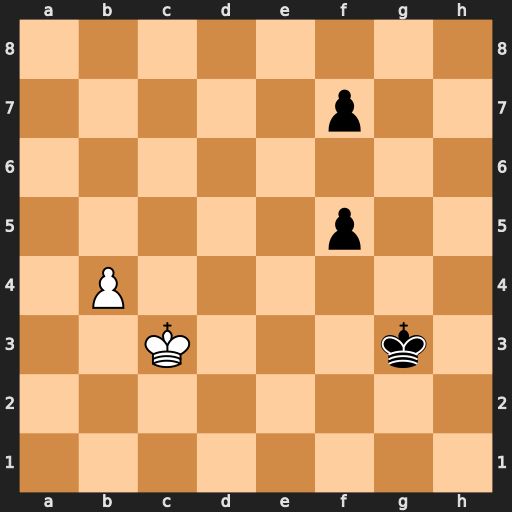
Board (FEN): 8/5p2/8/5p2/1P6/2K3k1/8/8
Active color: w
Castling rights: -
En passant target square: -
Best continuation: b5 f4 b6 Kg2 b7 f3 b8=Q